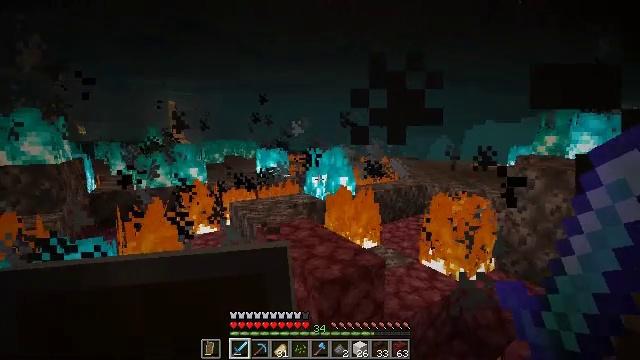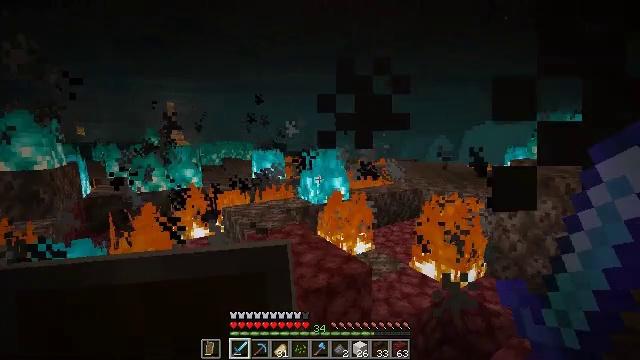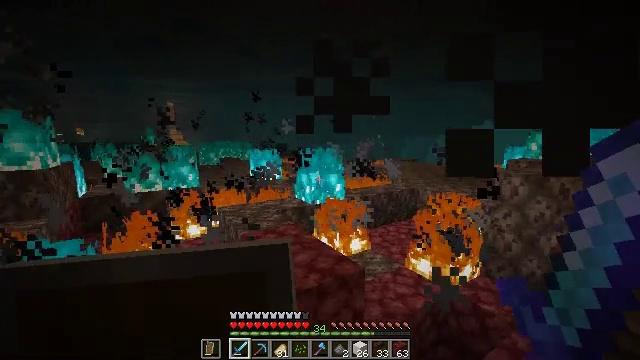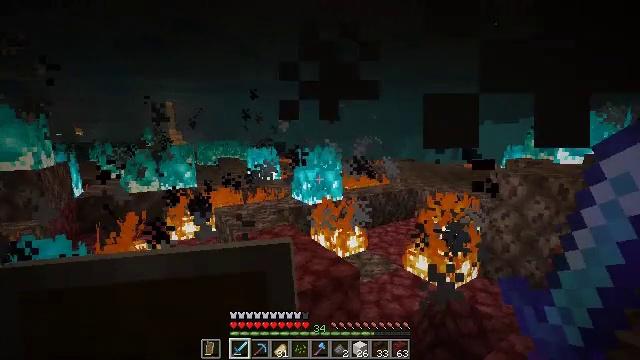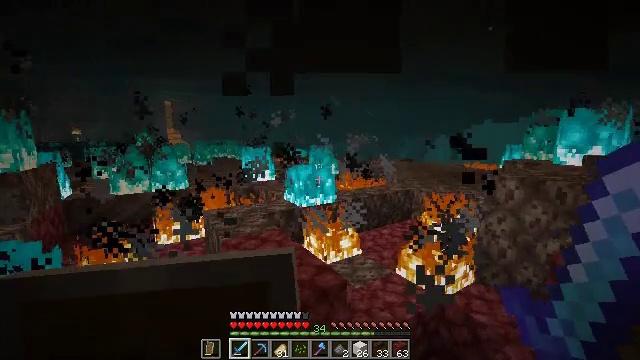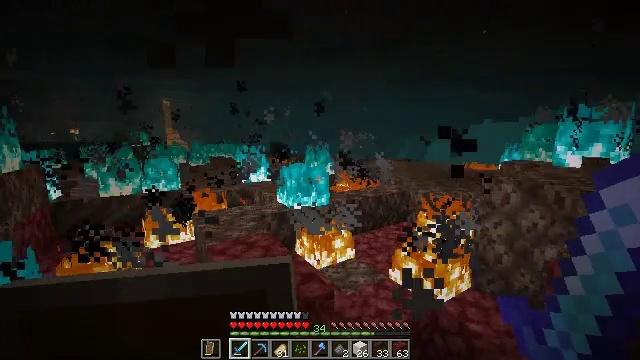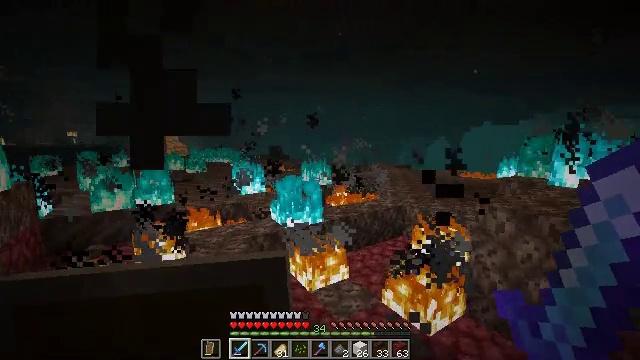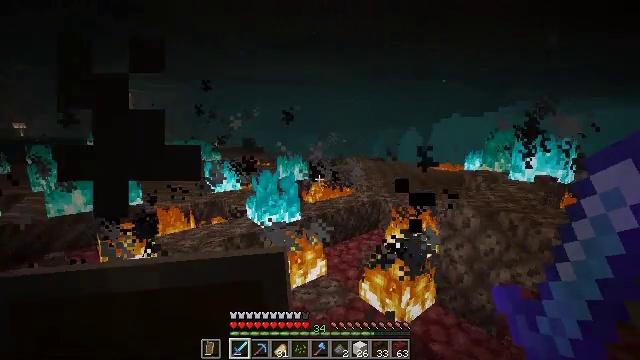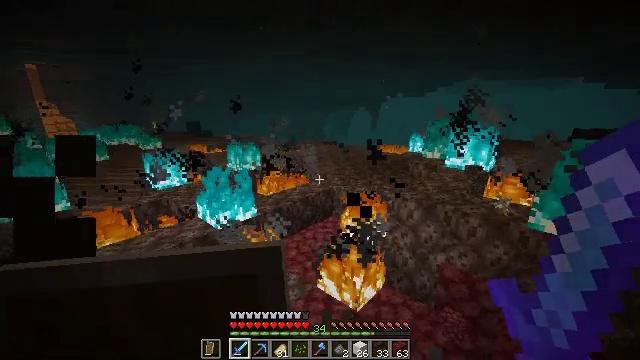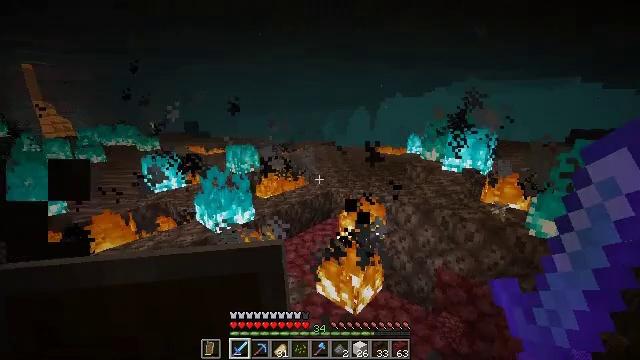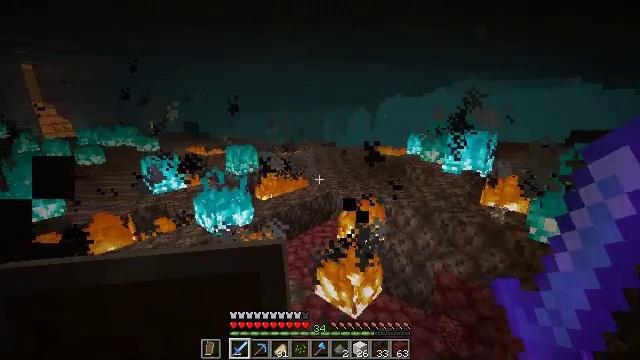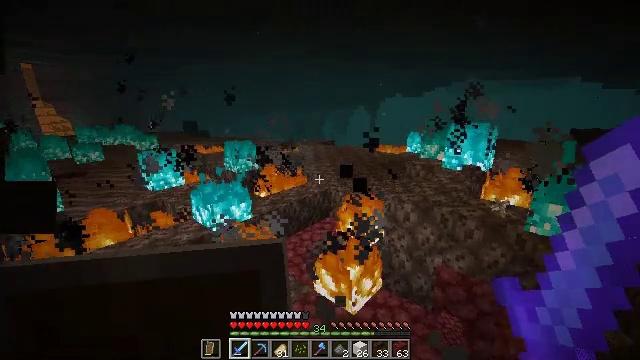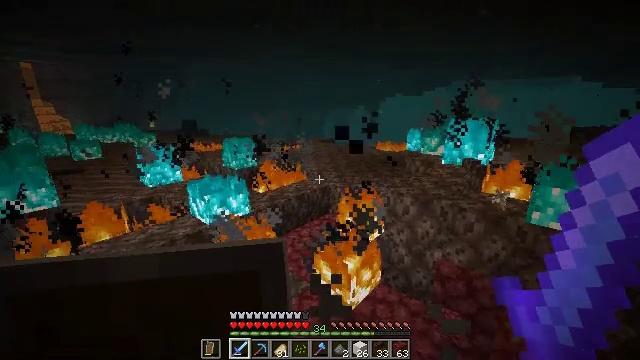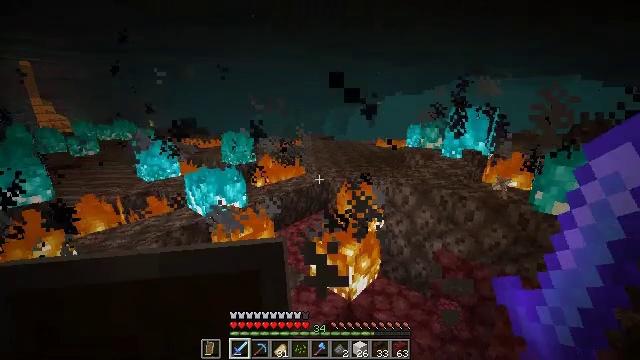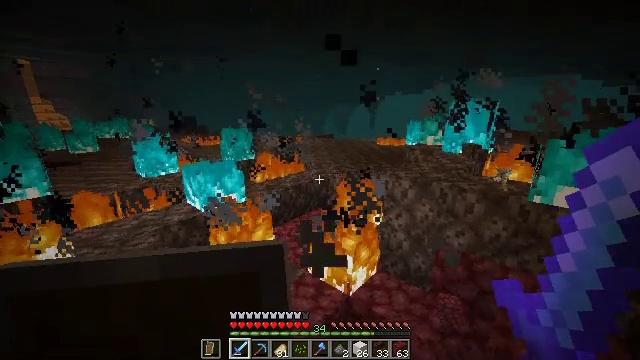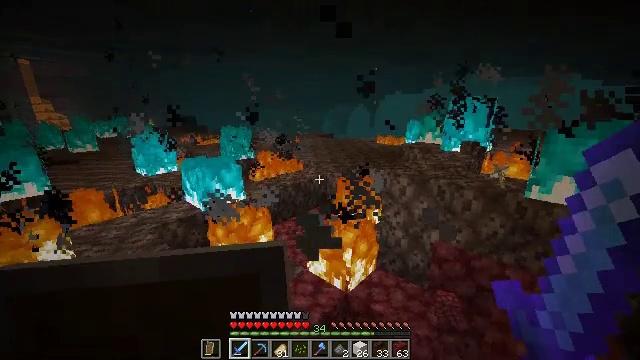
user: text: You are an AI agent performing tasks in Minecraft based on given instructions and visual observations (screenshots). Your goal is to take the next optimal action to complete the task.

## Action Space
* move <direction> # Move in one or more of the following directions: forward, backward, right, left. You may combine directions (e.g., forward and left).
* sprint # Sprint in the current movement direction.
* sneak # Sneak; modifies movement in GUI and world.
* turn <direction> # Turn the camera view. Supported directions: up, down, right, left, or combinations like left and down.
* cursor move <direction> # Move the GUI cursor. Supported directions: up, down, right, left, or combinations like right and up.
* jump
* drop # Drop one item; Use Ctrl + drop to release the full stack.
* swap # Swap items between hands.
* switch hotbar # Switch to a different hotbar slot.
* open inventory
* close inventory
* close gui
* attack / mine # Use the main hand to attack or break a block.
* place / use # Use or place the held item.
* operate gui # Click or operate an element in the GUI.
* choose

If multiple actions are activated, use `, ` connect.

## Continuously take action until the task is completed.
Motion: motion action
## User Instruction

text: Extinguish the soul fire.
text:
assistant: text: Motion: move right
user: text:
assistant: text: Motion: move forward and move right
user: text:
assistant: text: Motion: move forward and move right
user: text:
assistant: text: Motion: move forward and move right
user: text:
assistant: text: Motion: move forward and move right
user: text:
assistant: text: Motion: move forward and move right, jump
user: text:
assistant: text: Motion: move forward and move right, turn right and down, jump
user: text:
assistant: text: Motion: move forward and move right, turn right and down, jump
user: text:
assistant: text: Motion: move right, sneak, jump
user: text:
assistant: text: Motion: move right, sneak
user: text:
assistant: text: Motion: move right, sneak
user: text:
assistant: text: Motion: move right, sneak
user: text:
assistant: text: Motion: move back and move right, sneak
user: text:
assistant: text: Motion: move back and move right, sneak
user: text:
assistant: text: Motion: move back and move right, sneak
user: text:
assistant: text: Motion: move back and move right, sneak, turn right
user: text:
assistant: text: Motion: move back and move right, sneak, turn right and down
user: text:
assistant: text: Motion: move back and move right, sneak, turn right
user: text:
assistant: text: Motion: move right, sneak
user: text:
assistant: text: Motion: move right, sneak, turn left and up
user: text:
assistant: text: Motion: move right, sneak, turn left
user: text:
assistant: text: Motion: move right, sneak, turn left and up
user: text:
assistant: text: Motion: move right, sneak, turn left
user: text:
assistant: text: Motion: sneak
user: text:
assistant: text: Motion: sneak
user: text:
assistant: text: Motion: sneak
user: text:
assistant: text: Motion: sneak
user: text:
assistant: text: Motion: sneak
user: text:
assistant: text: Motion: move back, sneak
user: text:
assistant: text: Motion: move back and move left, sneak